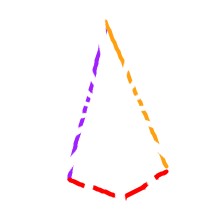
Shape: kite